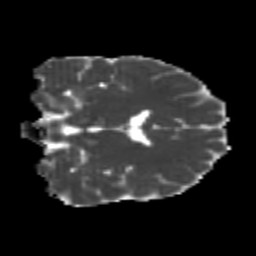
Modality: MD
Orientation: coronal
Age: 22
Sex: male
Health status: healthy
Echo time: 0.074 s